Aerial crown-view tile of a tropical tree (Barro Colorado Island, Panama), acquired 20250124:
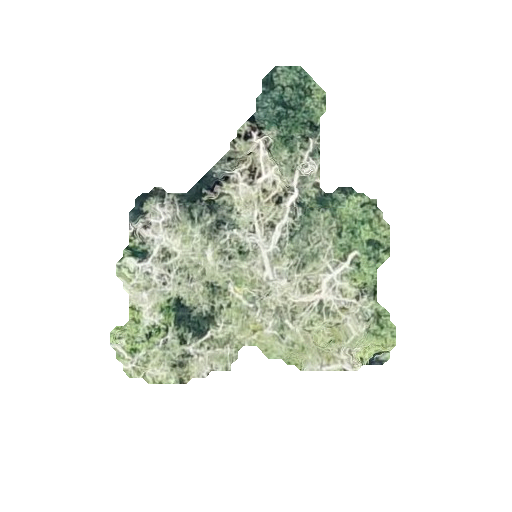
Species: Platypodium elegans
GBIF accepted scientific name: Platypodium elegans
Crown area: 83.077 m²